Interaction volume radius: 5 \u00c5
Interaction volume height: 10 \u00c5
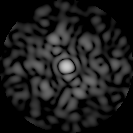
Disorder parameter: 0.8643